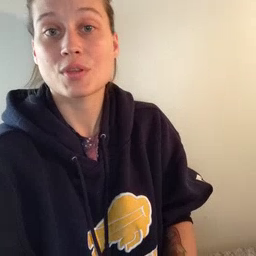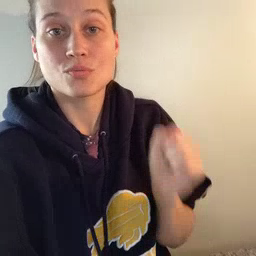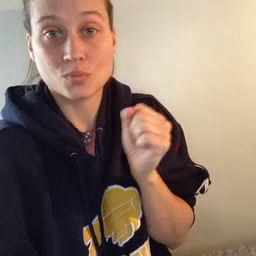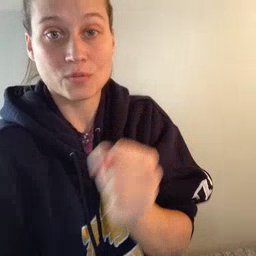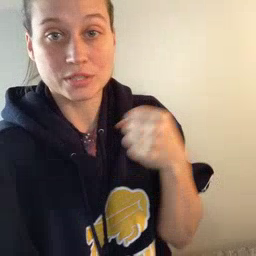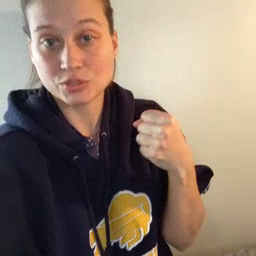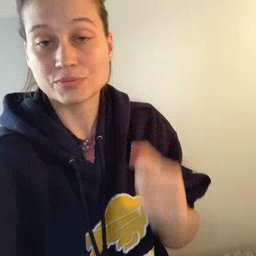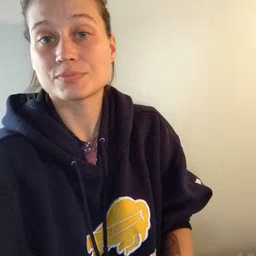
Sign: refrigerator